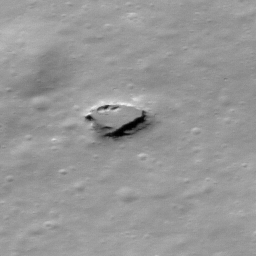
Pit: Stevinus 12
Host crater: Stevinus
Host type: impact_melt
Lunar coordinates: latitude -32.317, longitude 54.746